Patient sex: M
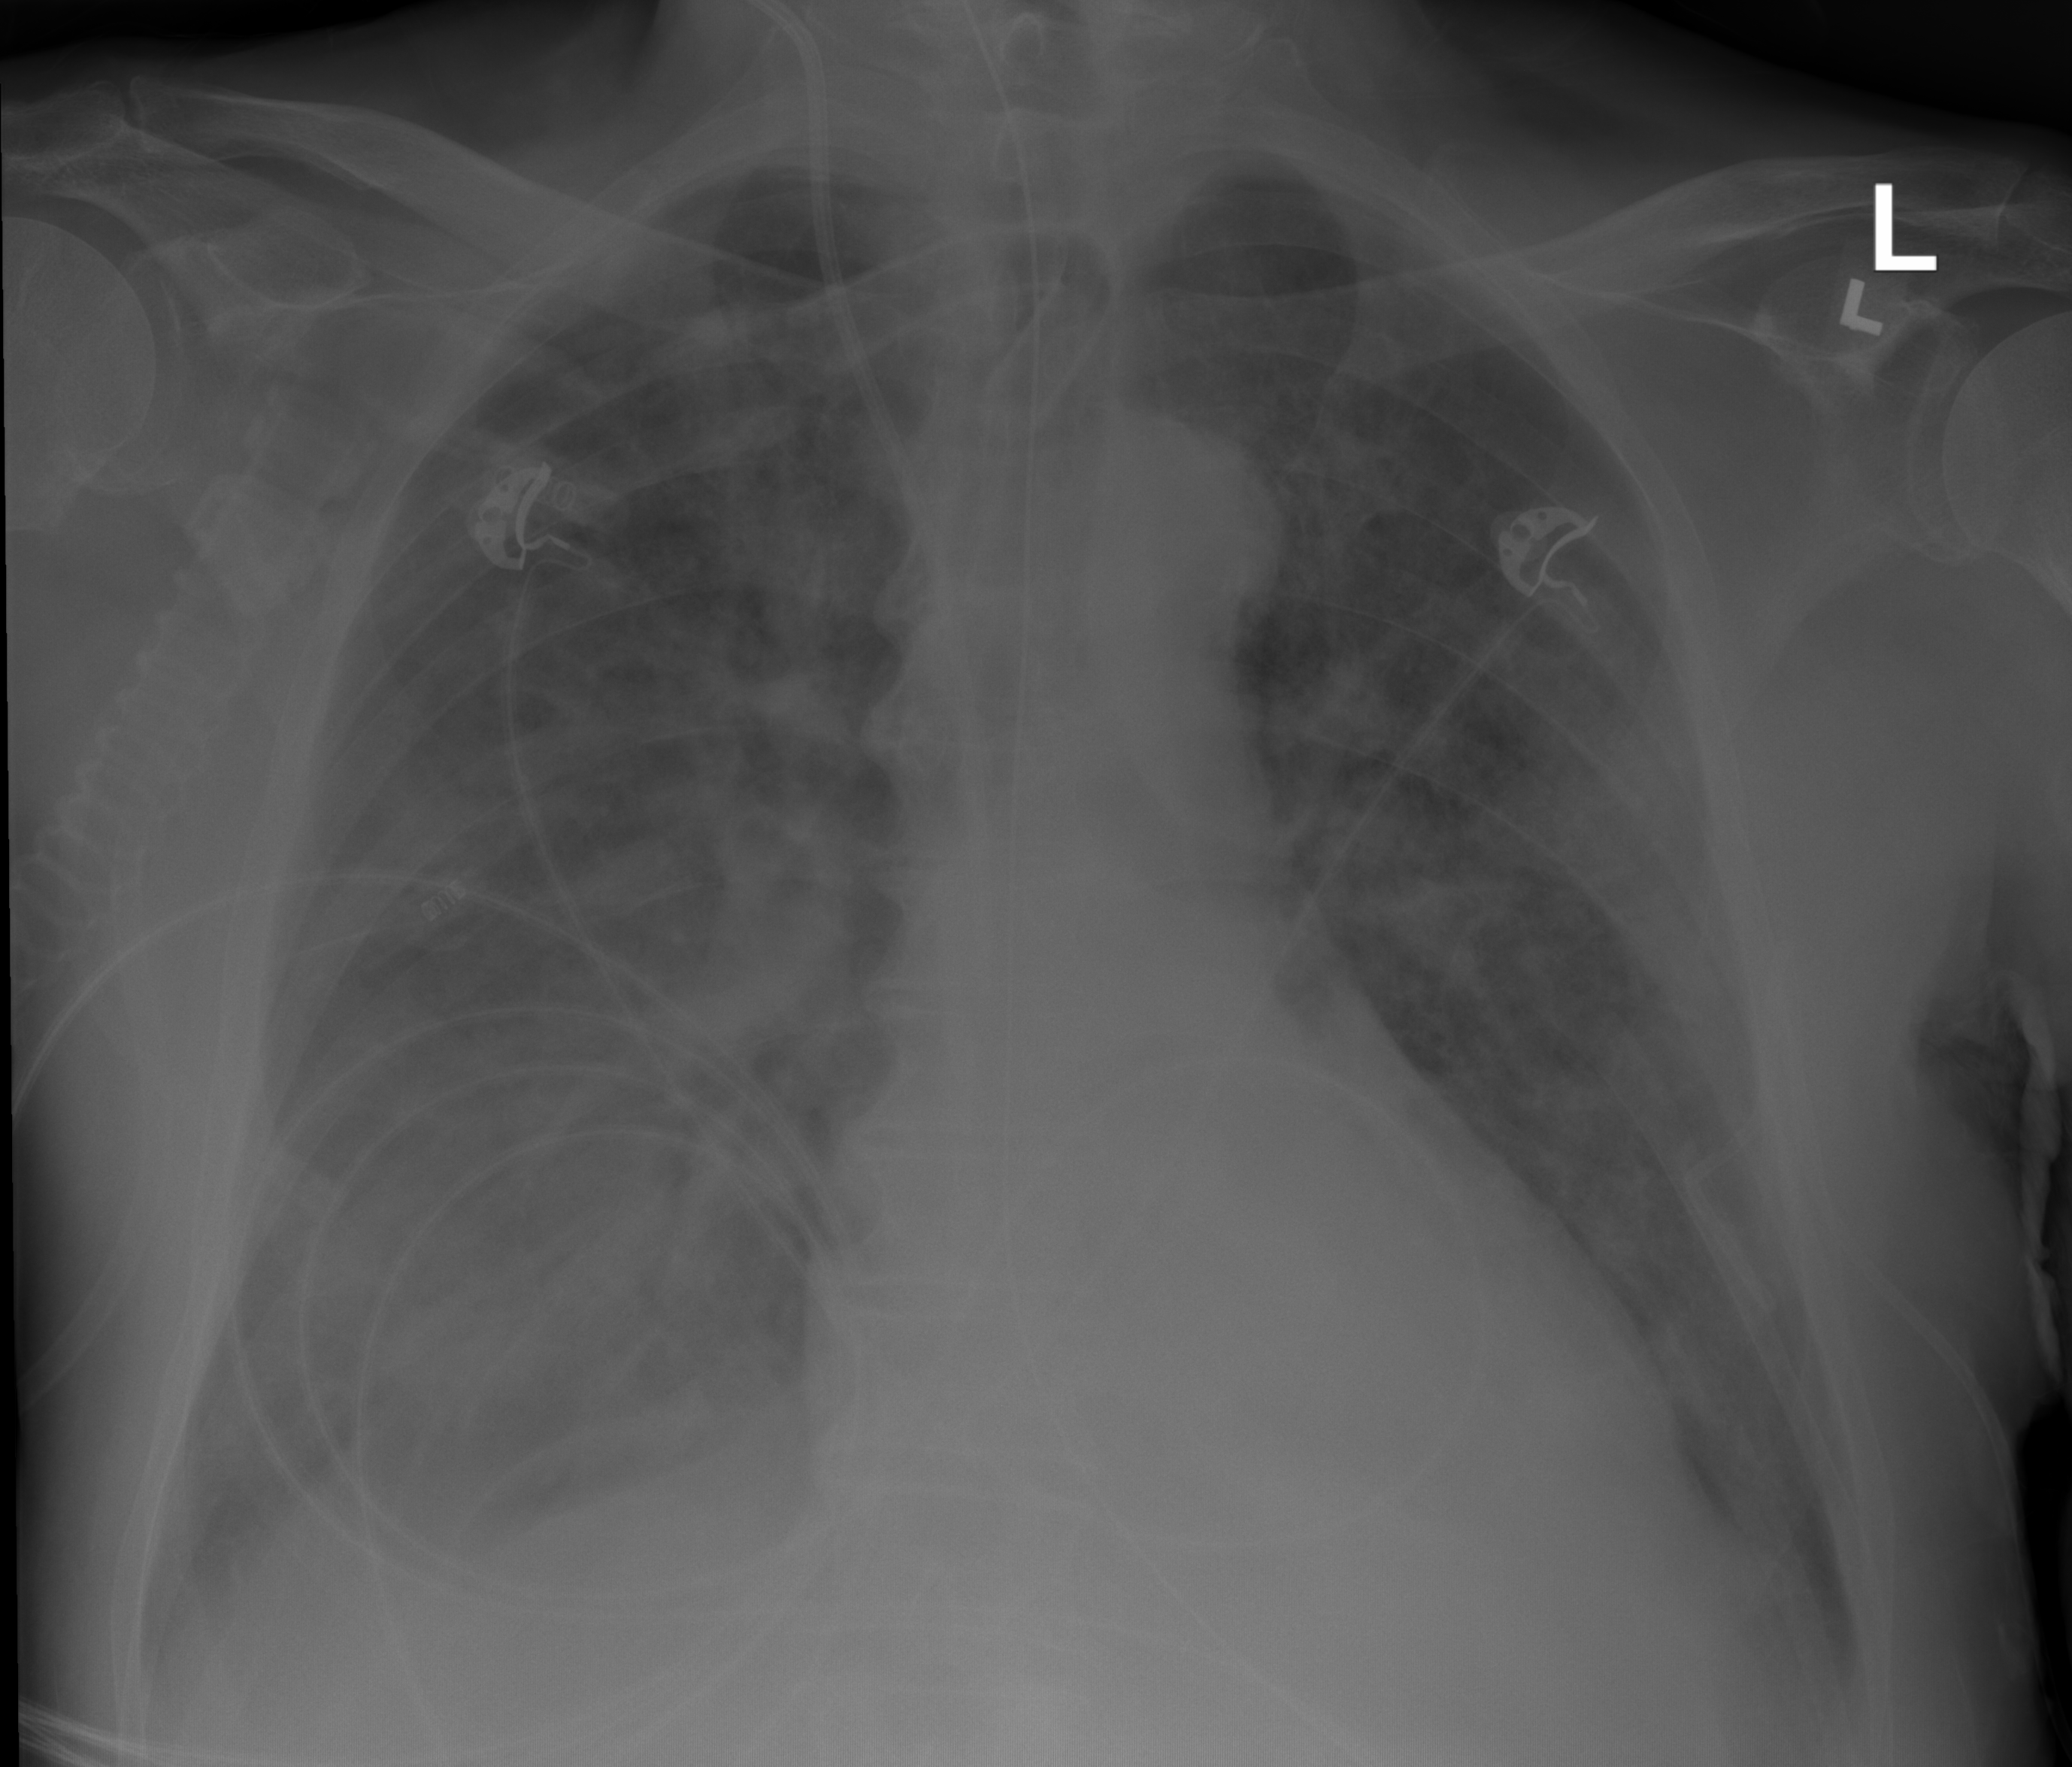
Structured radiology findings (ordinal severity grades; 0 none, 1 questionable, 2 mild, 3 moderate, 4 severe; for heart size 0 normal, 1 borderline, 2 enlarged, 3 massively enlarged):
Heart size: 0
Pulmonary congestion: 2
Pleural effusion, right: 2
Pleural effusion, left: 2
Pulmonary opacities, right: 2
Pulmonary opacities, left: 1
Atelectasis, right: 0
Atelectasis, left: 0